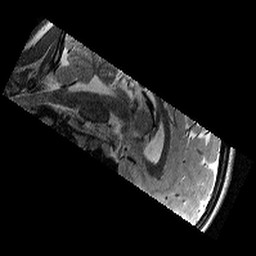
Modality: T2w
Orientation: sagittal
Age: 12
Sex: female
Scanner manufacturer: siemens
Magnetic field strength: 3 T
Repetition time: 9.23 s
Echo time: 0.067 s